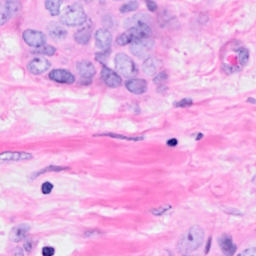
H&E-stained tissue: Breast